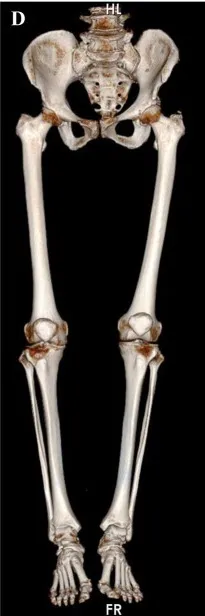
Pre-operative imaging data. (C) Full-length film of both lower limbs in heavy position.
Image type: radiology (ct)